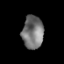
Tissue: prostate
Cell type: Endothelial cells
Senescence score: 0.7034
Nuclear area (px): 679
Mean DAPI intensity: 117.879